Interaction volume radius: 5 \u00c5
Interaction volume height: 15 \u00c5
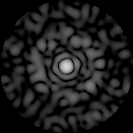
Disorder parameter: 0.8777